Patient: sex M, age 61
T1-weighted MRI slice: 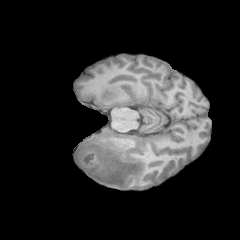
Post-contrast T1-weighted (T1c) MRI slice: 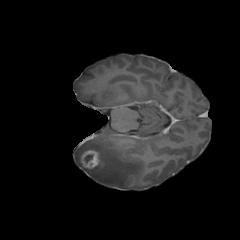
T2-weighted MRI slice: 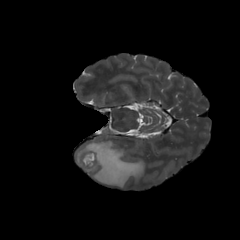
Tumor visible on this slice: yes
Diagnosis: Glioblastoma, IDH-wildtype
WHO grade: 4